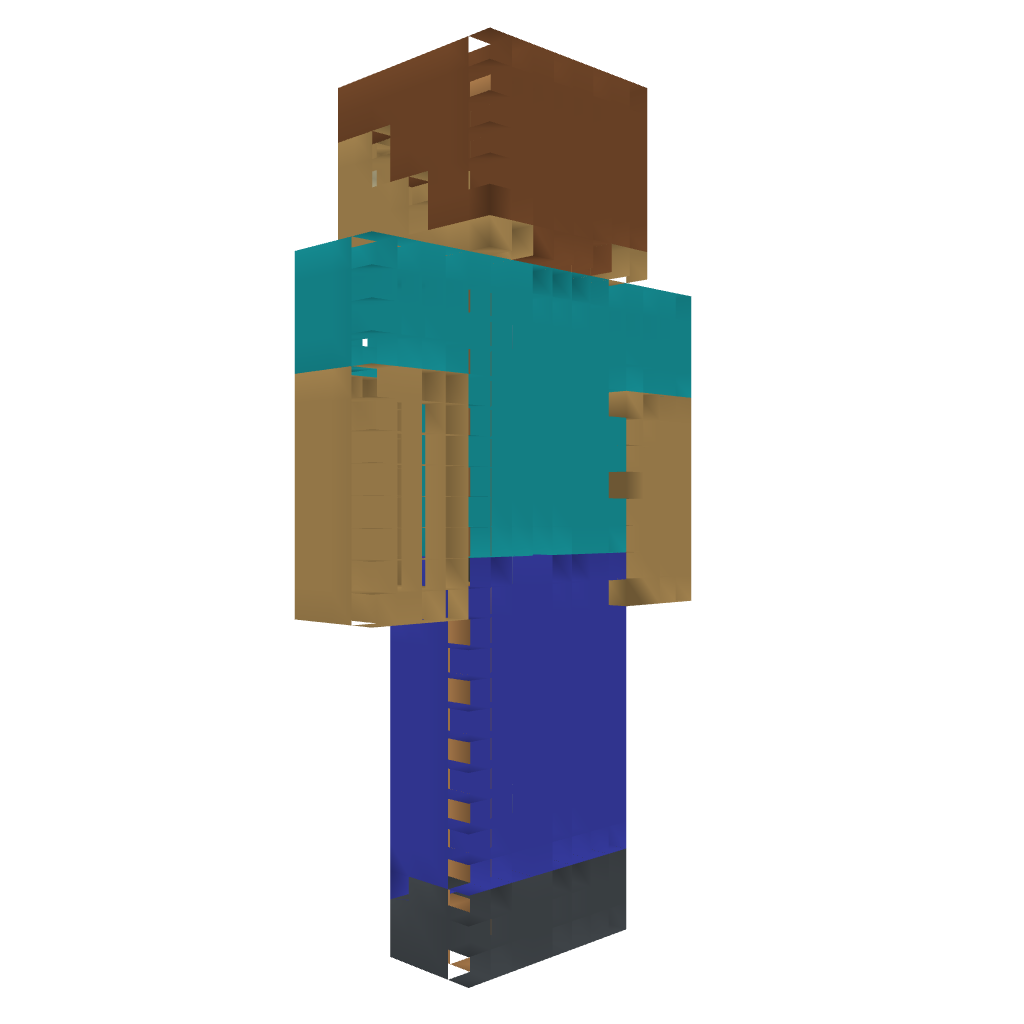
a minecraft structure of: Minecraft dude